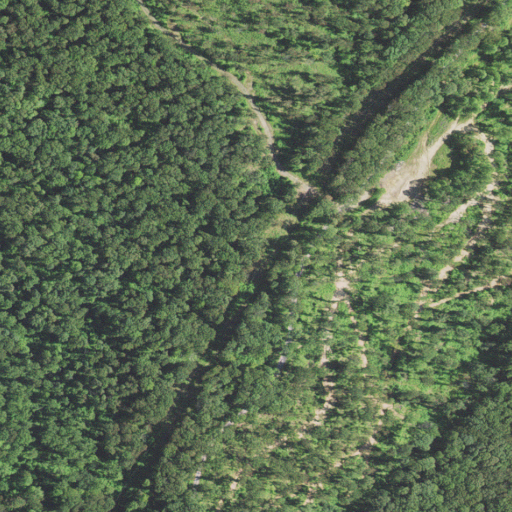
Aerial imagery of ridge(s) in West Virginia named Miller Ridge containing deciduous forest, open development, and medium intensity development